Question: I am new to Python and learning data visualization using 'matplotlib'.
I am trying to plot Date/Time vs Values using 'matplotlib' from this CSV file:
<URL>
Following is the code snippet which I have been playing around with:
'''
import pandas as pd
from matplotlib import pyplot as plt
import matplotlib.dates as mdates
plt.style.use('seaborn')
years = mdates.YearLocator()
months = mdates.MonthLocator()
days = mdates.DayLocator()
hours = mdates.HourLocator()
minutes = mdates.MinuteLocator()
years_fmt = mdates.DateFormatter('%H:%M')
data = pd.read_csv('datafile.csv')
data.sort_values('Date/Time', inplace=True)
fig, ax = plt.subplots()
ax.plot('Date/Time', 'Discharge', data=data)
# format the ticks
ax.xaxis.set_major_locator(minutes)
ax.xaxis.set_major_formatter(years_fmt)
ax.xaxis.set_minor_locator(hours)
datemin = min(data['Date/Time'])
datemax = max(data['Date/Time'])
ax.set_xlim(datemin, datemax)
ax.format_xdata = mdates.DateFormatter('%Y.%m.%d %H:%M')
ax.format_ydata = lambda x: '%1.2f' % x # format the price.
ax.grid(True)
fig.autofmt_xdate()
plt.show()
'''
The code is plotting the graph but it is not labeling the 'X-Axis' and also giving some unknown values (on mouse over) for x on the bottom right corner as shown in the below screenshot:
Screenshot of figure window

Can someone please suggest what changes are needed to plot the x-axis dates and also make the correct values appear when I move the cursor over the graph?
Thanks
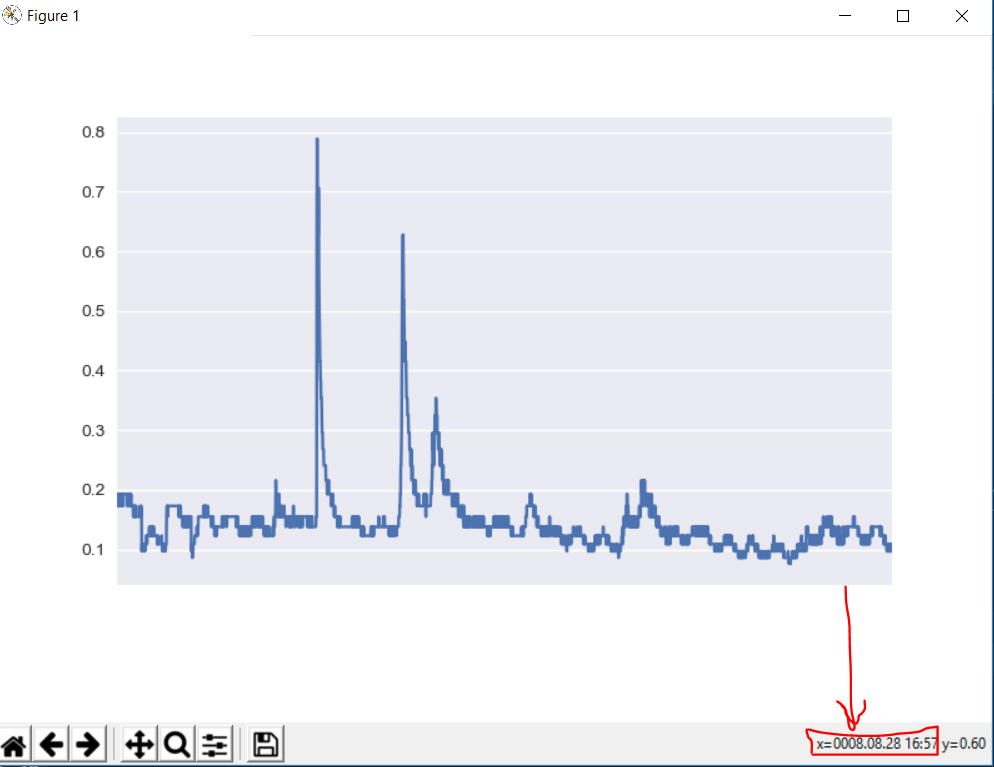
Answer: I haven't used 'matplotlib'. Instead I used 'pandas' plotting
'''
import pandas as pd
data = pd.read_csv('datafile.csv')
data.sort_values('Date/Time', inplace=True)
data["Date/Time"] = pd.to_datetime(data["Date/Time"], format="%d.%m.%Y %H:%M")
ax = data.plot.line(x='Date/Time', y='Discharge')
'''
Here, you need to convert the 'Date/Time' to pandas datetime type.
<URL>